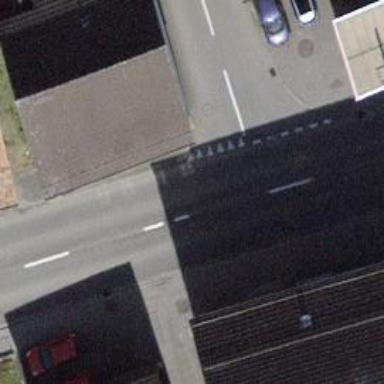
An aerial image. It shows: Road with "give way" sign.